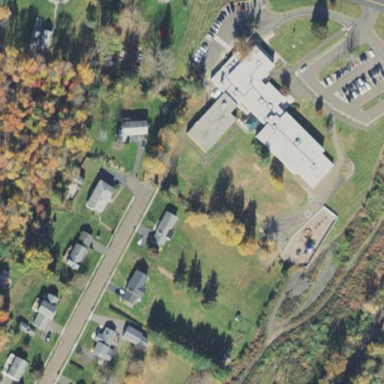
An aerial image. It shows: School.